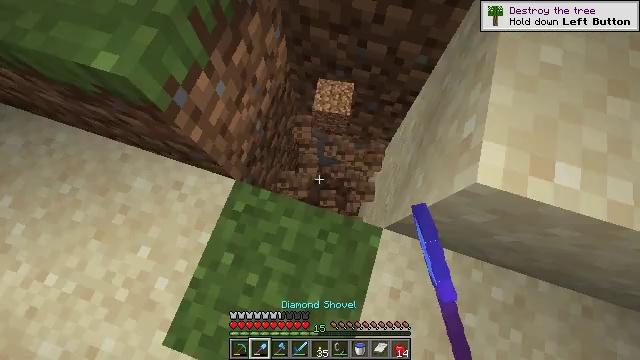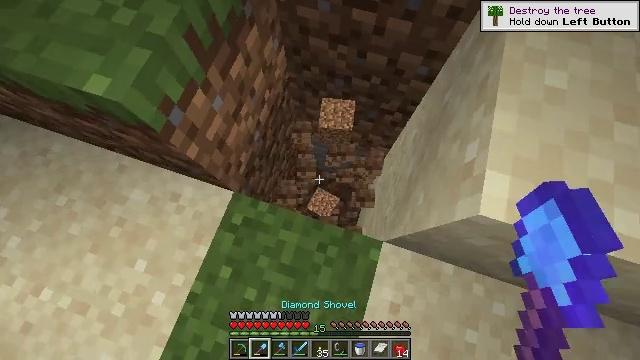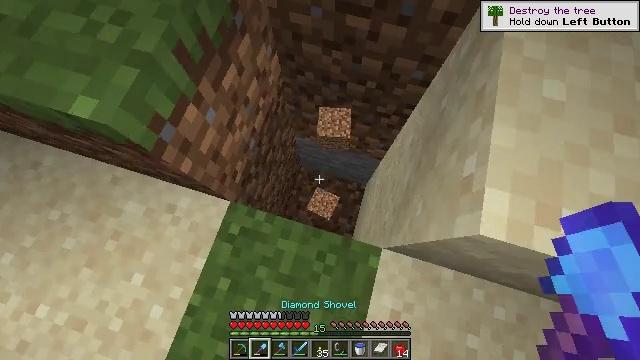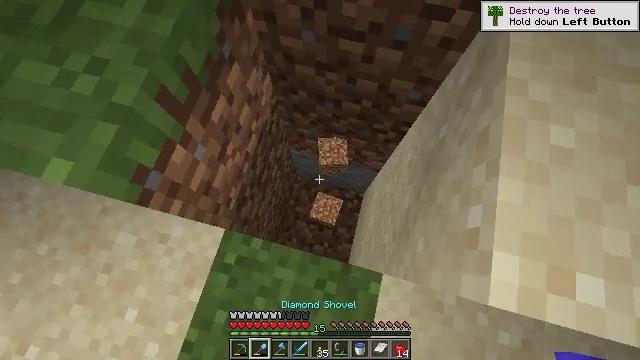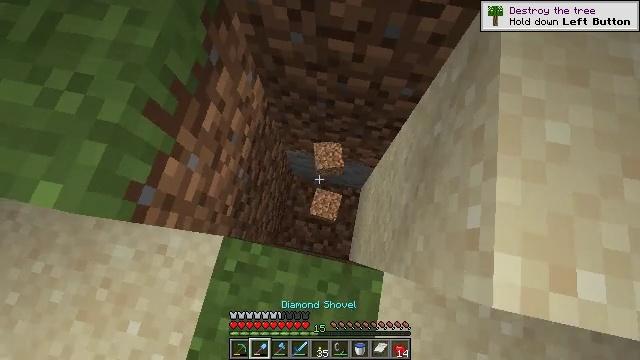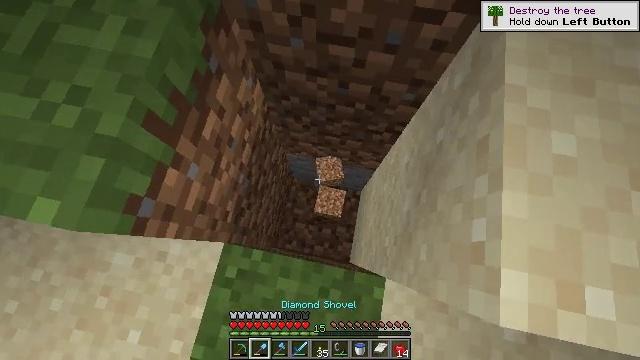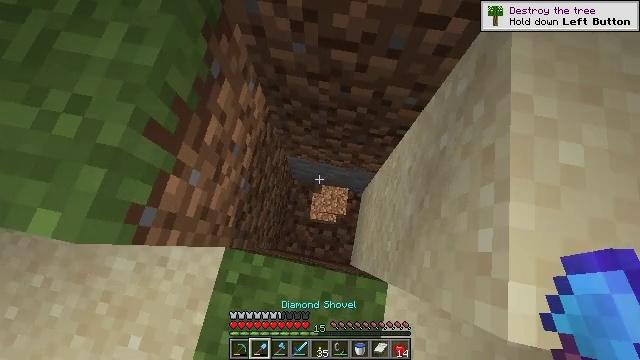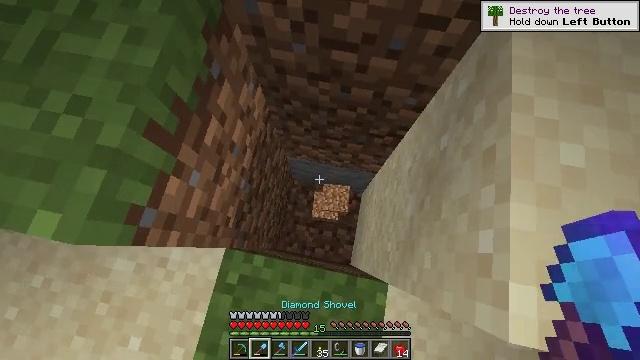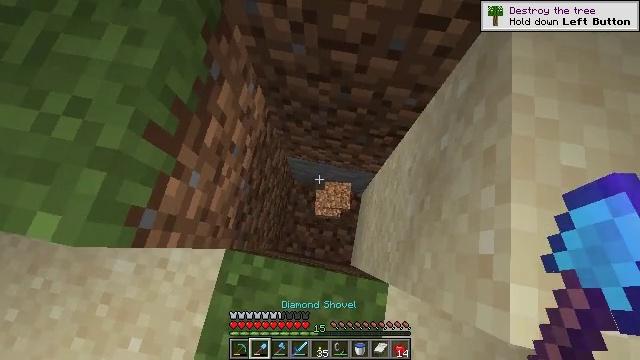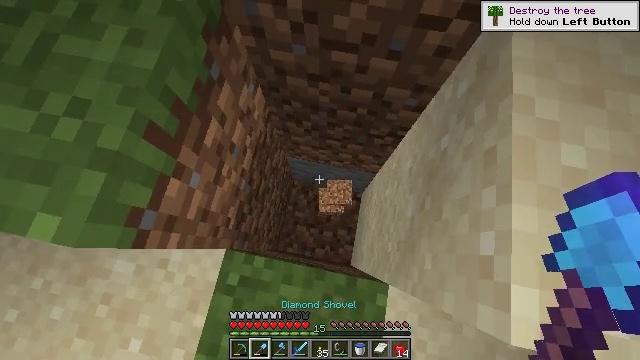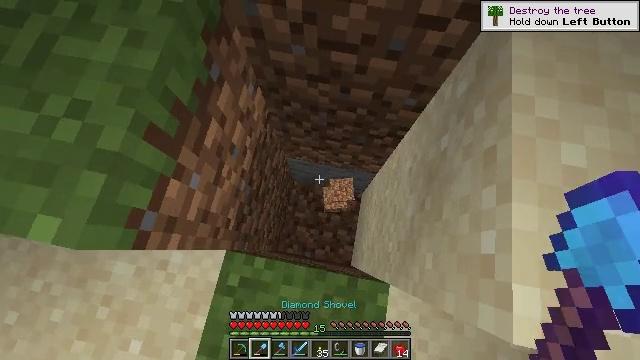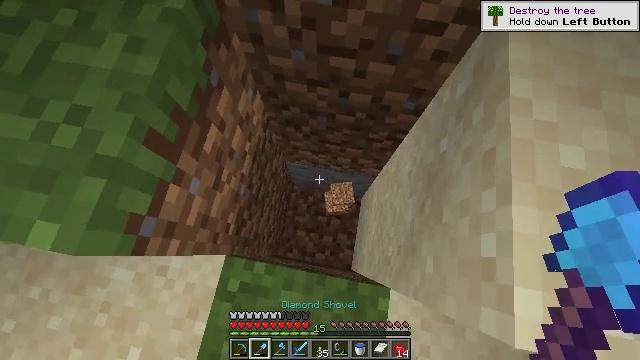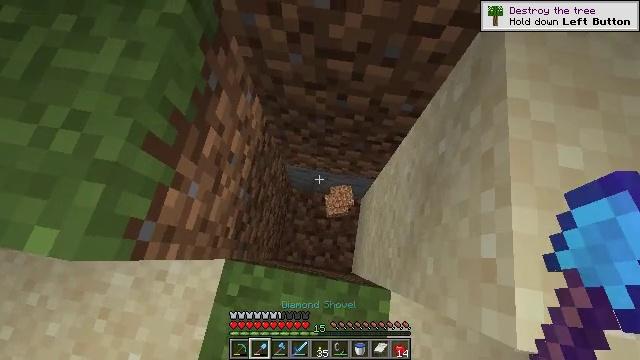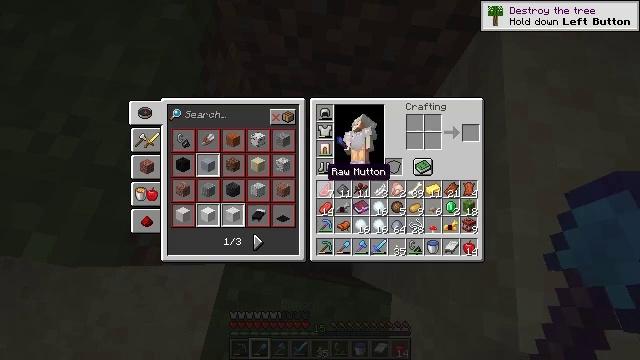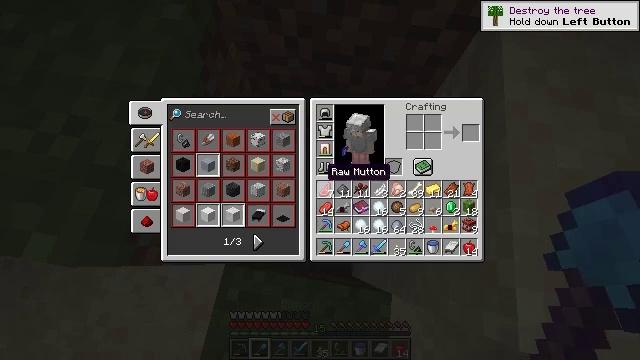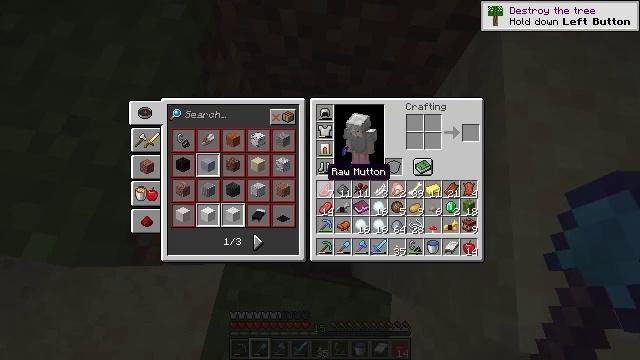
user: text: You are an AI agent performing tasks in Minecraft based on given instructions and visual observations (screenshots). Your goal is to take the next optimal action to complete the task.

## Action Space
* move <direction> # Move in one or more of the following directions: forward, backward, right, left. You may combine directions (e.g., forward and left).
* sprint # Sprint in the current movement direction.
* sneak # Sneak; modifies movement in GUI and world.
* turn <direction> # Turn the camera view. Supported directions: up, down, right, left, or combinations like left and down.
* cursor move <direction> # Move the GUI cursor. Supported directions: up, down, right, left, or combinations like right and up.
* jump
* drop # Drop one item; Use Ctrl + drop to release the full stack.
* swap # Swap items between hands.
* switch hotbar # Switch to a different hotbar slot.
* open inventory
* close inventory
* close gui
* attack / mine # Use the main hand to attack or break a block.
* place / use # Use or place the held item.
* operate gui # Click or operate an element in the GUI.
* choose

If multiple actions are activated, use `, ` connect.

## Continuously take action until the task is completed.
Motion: motion action
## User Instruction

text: Remove a snowball from the inventory.
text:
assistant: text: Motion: move forward
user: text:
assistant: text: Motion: move forward, turn right
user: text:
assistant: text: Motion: turn right
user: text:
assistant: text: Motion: turn right
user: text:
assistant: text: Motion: no_op
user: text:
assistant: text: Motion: no_op
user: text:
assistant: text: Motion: no_op
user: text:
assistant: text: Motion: no_op
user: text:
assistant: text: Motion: no_op
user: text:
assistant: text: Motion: no_op
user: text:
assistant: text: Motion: no_op
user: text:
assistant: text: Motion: no_op
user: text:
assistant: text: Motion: open inventory
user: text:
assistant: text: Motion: open inventory
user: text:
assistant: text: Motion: open inventory
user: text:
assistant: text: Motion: no_op
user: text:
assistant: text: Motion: no_op
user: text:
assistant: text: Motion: cursor move right
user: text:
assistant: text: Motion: cursor move right
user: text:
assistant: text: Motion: no_op
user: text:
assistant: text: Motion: no_op
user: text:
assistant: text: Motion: no_op
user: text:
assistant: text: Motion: no_op
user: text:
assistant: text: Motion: no_op
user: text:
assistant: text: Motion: cursor move right and down
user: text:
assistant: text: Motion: cursor move right and down
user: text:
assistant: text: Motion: cursor move down
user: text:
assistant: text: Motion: no_op
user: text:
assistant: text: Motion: no_op
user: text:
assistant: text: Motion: no_op